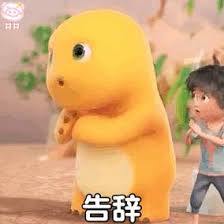
Label: nailong